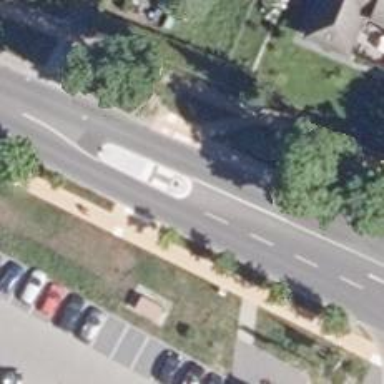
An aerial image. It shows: Secondary road with separate sidewalks on both sides. The road has asphalt surface.